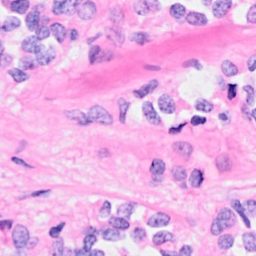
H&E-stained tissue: Breast